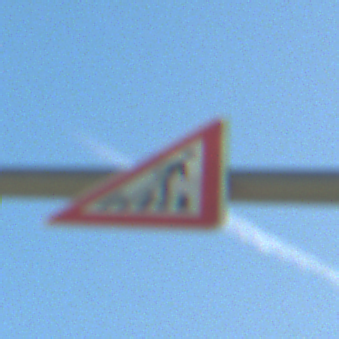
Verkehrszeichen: FussgaengerueberwegLinks
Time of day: Midday
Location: Outdoor (Special)
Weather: PartlyCloudy
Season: NotSpecified
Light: Natural